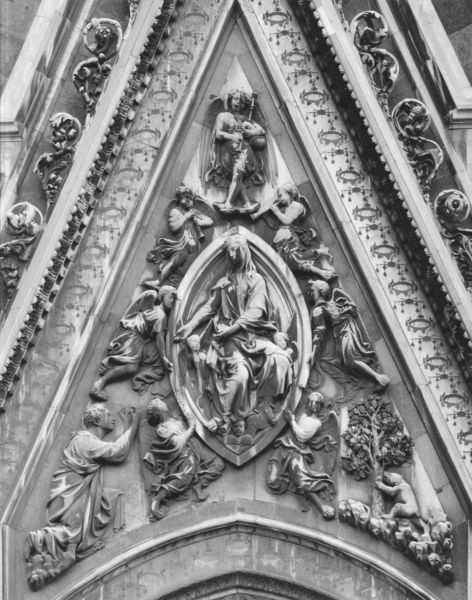
Titel: Porta della Mandorla
Künstler: Nanni di Banco
Standort: Florenz, S. Maria del Fiore (EU - I - Toskana)
Schlagwörter: baum, flügel, mann, dreieck, sitzen, frau, grau, schwarz, tür, weiss, gebäude, tiere, muster, ornament, architektur, falten, rahmen, stein, türbogen, kirche, gewand, kind, instrumente, musik, gotik, kinder, engel, ranken, relief, giebel, figuren, detail, ornamente, fotografie, schwarzweiss, beten, wandschmuck, pforte, voluten, spitzbogen, christus, jesus, mittelalter, segen, heilige, fresko, dudelsack, mandala, heilig, posaune, putten, maria, madonna, betend, bär, himmelfahrt, tympanon, thympanon, lunette, trompete, krabben, wimperg, jeses, mandorla, mariendarstellung, honig, relieg, yoluten, wandkunst